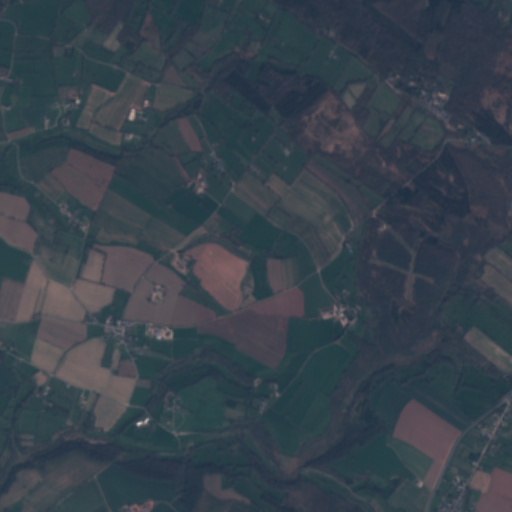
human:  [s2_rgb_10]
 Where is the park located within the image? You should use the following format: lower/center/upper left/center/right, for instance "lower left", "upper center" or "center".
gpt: The park is located in the center left of the image.
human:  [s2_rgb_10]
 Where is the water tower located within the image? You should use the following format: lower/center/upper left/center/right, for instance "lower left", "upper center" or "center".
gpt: The water tower is located in the lower right of the image.
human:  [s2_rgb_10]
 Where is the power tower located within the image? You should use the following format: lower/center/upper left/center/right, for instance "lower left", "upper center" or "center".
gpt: There is no power tower in the image.